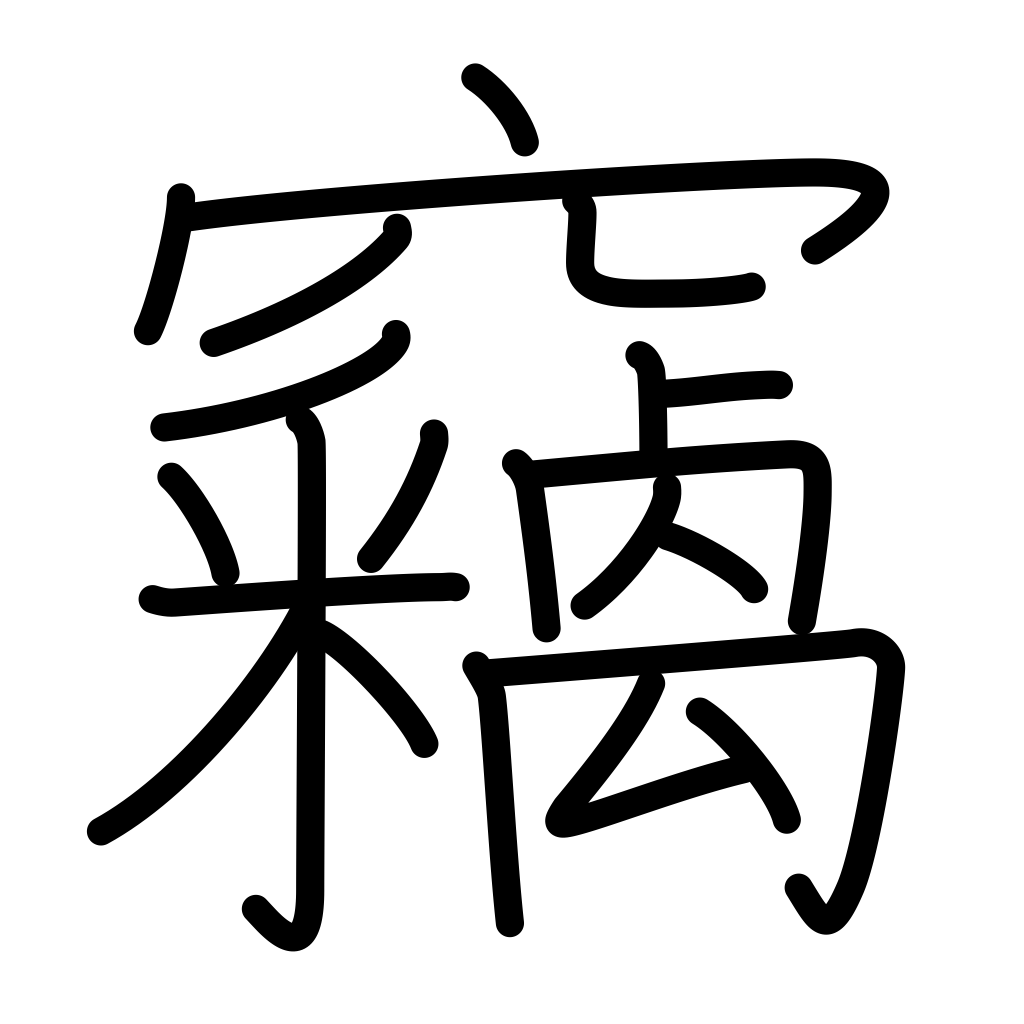
Meaning: steal, secret, private, hushed